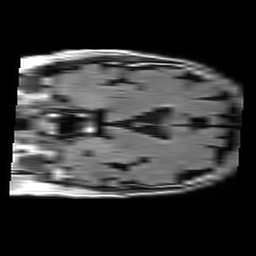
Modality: FLAIR
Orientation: coronal
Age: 74
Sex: male
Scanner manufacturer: philips
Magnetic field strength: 1.5 T
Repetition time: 10 s
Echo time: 0.11 s